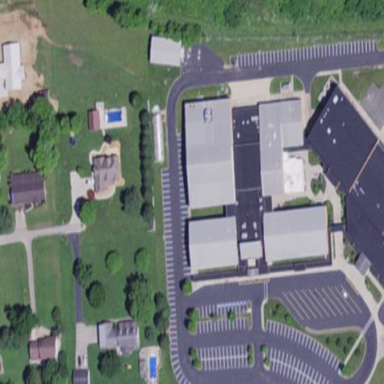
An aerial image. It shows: School building.